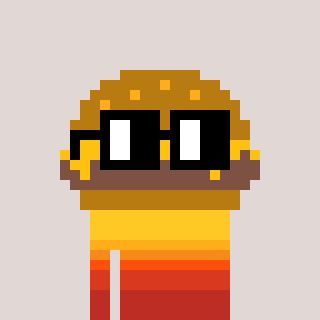
a pixel art character with square black glasses, a burger-shaped head and a bege-colored body on a warm background